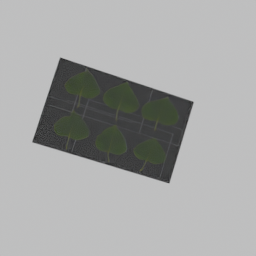
Label: electronics